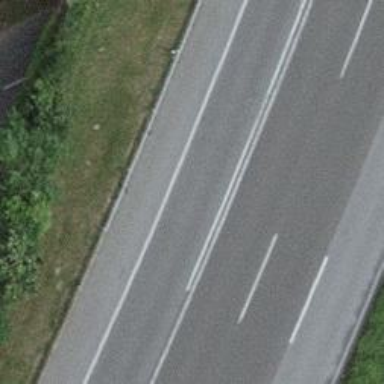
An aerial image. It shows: Asphalt motorway link.